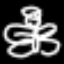
Label: angel